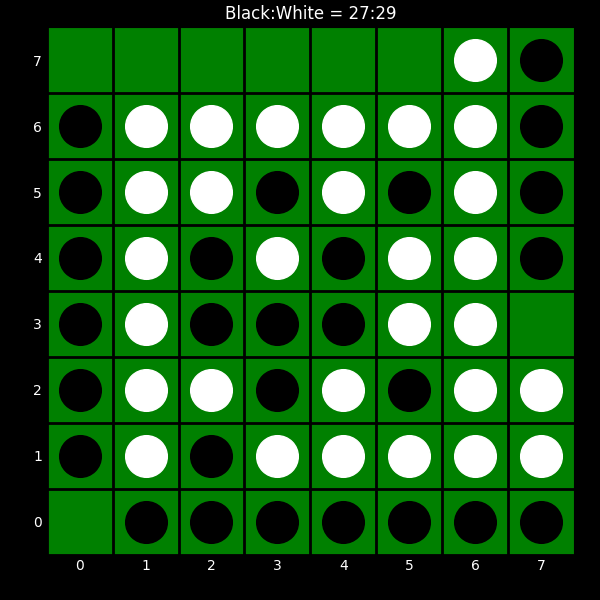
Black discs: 27
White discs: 29